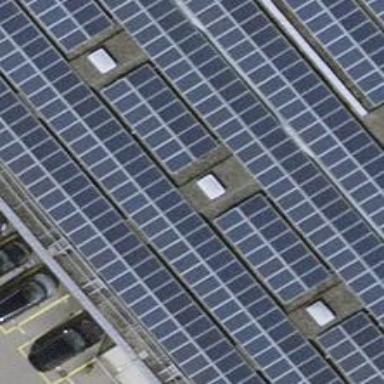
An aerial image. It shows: Solar power generator using photovoltaic method with solar photovoltaic panel types.